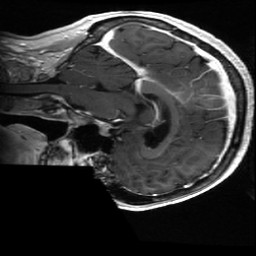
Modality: T1w
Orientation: sagittal
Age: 60
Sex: female
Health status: ill